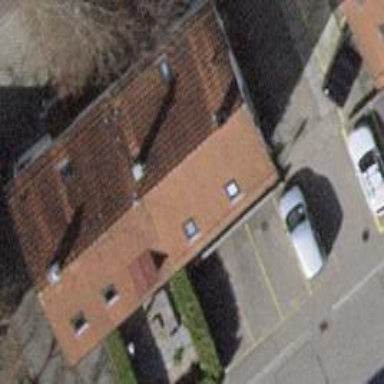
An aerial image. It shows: Street-side parking area.